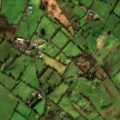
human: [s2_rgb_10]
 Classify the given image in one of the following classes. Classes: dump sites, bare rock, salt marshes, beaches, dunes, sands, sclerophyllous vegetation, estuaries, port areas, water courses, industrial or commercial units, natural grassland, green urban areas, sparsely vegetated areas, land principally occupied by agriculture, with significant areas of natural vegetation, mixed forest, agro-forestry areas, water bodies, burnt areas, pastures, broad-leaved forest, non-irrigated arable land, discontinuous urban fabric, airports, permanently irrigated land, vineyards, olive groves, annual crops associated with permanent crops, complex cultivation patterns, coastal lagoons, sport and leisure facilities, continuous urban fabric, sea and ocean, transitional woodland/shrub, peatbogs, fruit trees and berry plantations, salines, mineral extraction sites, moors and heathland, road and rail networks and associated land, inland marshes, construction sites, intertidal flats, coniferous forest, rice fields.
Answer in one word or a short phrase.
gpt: pastures